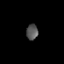
Tissue: prostate
Cell type: T cells
Senescence score: 0.2905
Nuclear area (px): 178
Mean DAPI intensity: 85.169